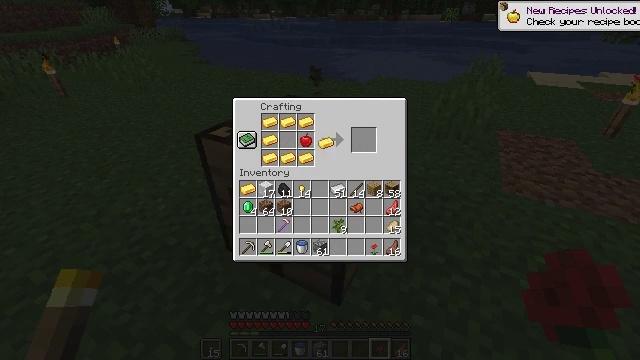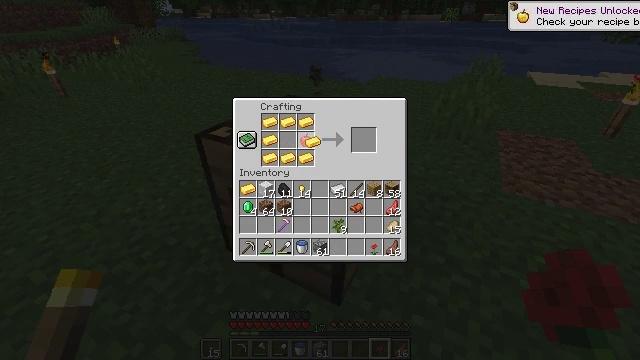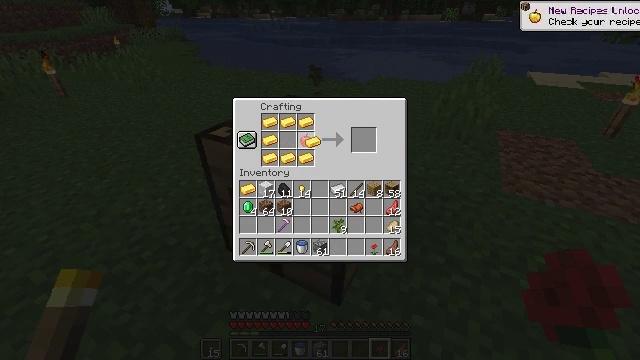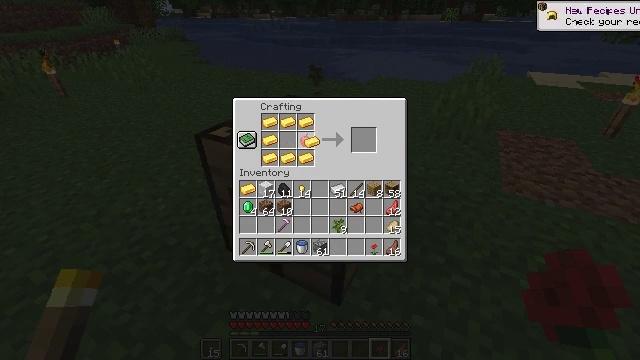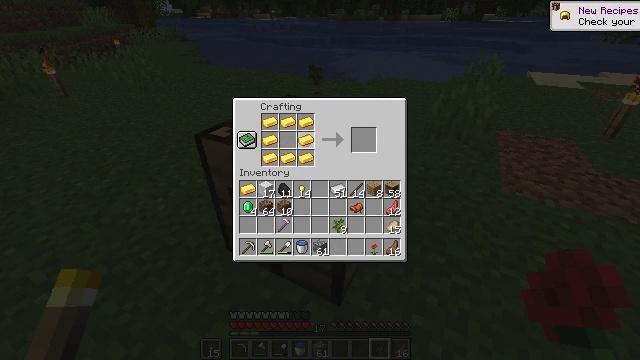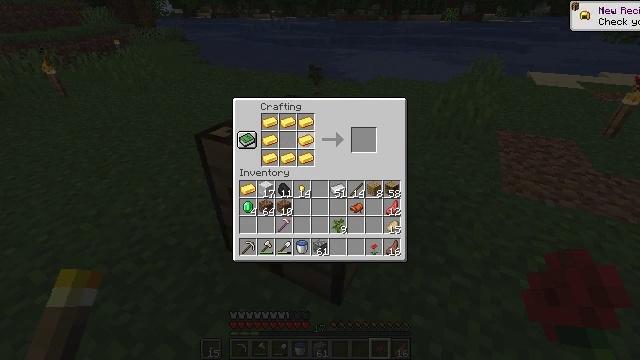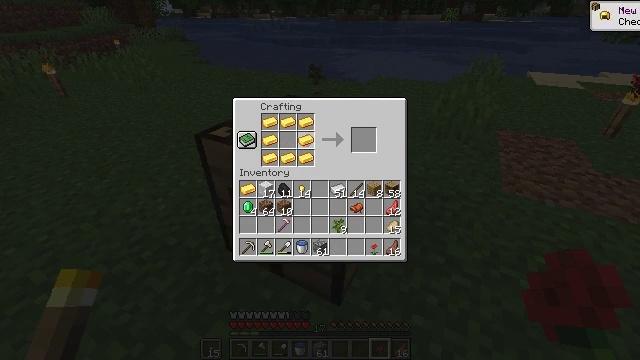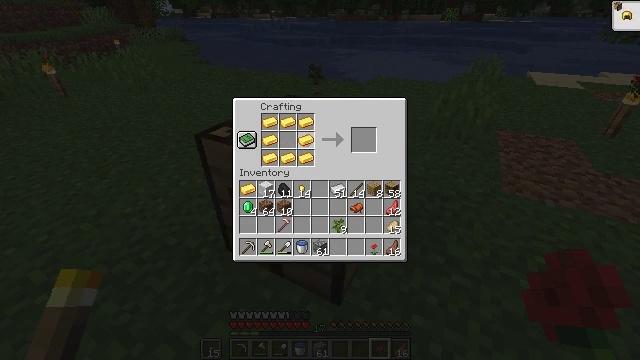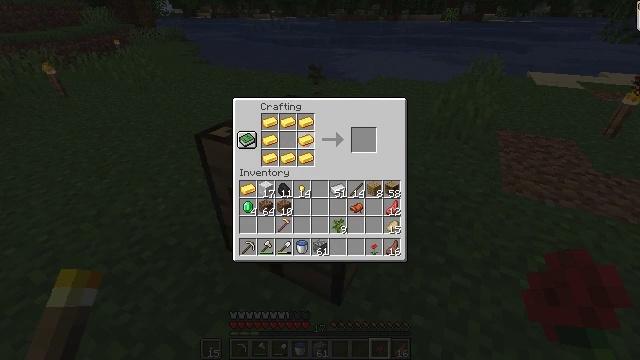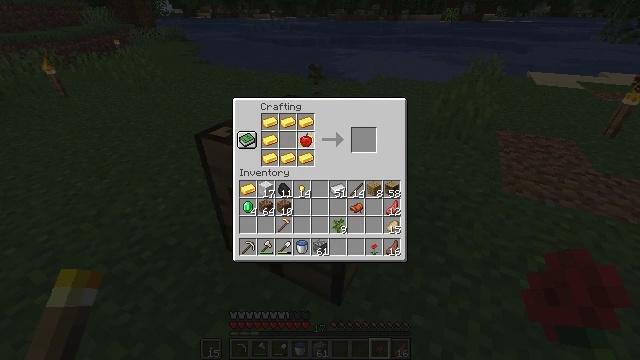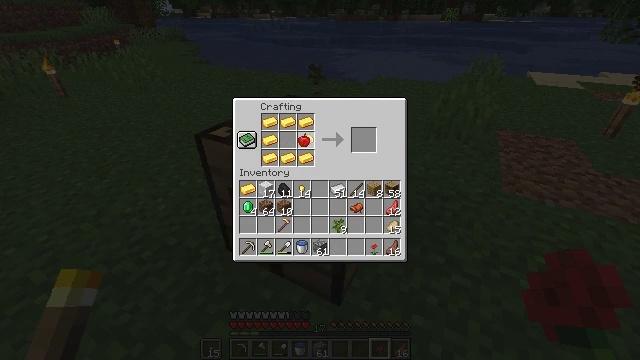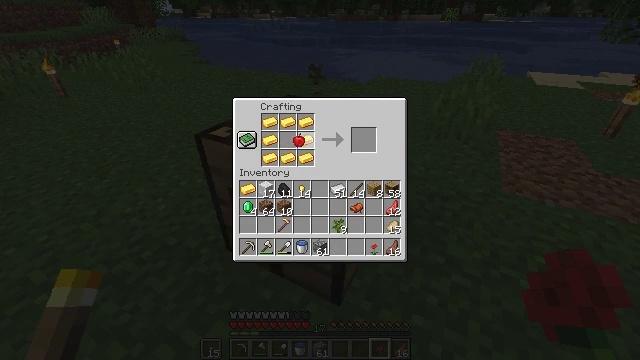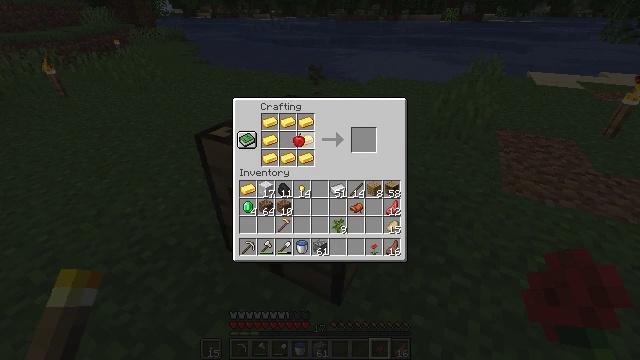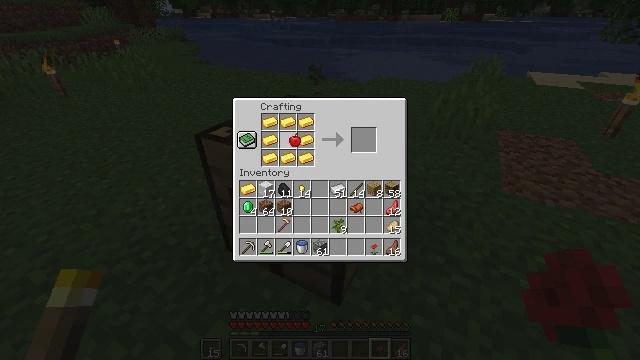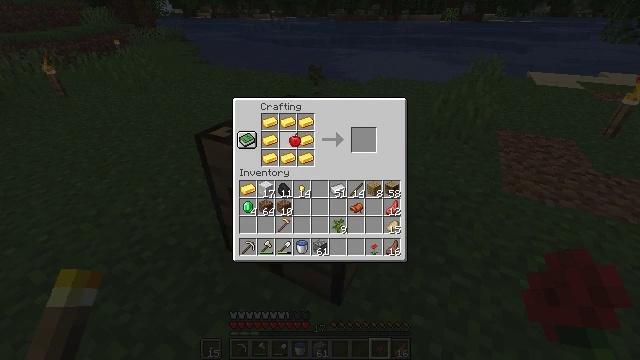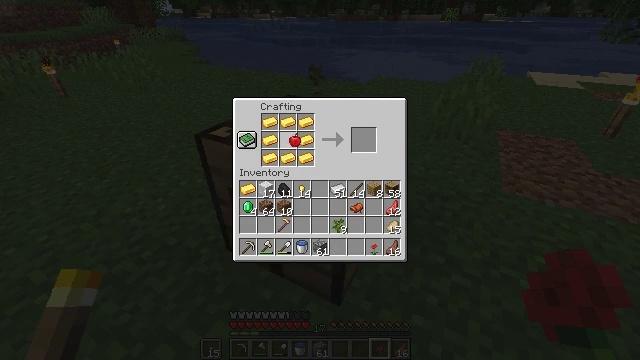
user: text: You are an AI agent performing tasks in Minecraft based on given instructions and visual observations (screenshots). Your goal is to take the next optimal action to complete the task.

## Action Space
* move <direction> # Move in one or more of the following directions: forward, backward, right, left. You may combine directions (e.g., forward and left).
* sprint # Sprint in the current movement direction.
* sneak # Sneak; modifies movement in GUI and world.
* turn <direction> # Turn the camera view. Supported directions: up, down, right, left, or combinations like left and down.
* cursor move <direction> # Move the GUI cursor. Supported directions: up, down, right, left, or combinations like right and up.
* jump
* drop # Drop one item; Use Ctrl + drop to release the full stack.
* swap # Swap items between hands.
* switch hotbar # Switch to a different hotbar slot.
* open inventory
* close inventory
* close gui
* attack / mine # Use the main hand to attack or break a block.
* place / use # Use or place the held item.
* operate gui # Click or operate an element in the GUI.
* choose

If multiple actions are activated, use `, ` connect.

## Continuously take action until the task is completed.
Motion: motion action
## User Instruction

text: Get a golden apple by crafting with gold ingots and an apple.
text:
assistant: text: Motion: cursor move left
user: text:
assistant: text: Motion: no_op
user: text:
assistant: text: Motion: no_op
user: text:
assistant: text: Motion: no_op
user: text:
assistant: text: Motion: no_op
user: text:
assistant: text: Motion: no_op
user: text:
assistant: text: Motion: operate gui
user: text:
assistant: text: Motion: operate gui
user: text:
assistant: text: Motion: no_op
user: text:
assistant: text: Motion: no_op
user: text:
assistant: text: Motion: no_op
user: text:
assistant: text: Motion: no_op
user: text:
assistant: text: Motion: no_op
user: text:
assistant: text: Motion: no_op
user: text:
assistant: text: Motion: operate gui
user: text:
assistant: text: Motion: operate gui
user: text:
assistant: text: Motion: no_op
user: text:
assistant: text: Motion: no_op
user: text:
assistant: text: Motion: no_op
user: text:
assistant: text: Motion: cursor move right
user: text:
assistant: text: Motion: cursor move right
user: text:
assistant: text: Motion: cursor move right
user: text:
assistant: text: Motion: no_op
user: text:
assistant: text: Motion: no_op
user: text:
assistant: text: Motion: no_op
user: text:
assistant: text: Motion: no_op
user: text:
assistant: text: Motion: no_op
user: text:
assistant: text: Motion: operate gui
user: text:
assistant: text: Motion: operate gui
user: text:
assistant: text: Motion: cursor move down